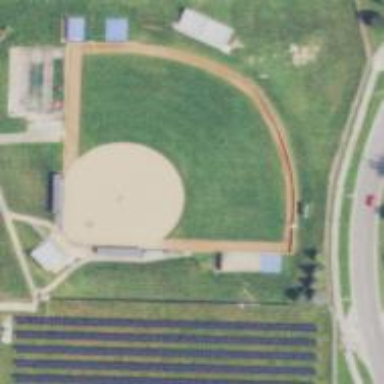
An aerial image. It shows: Softball pitch for leisure sports.